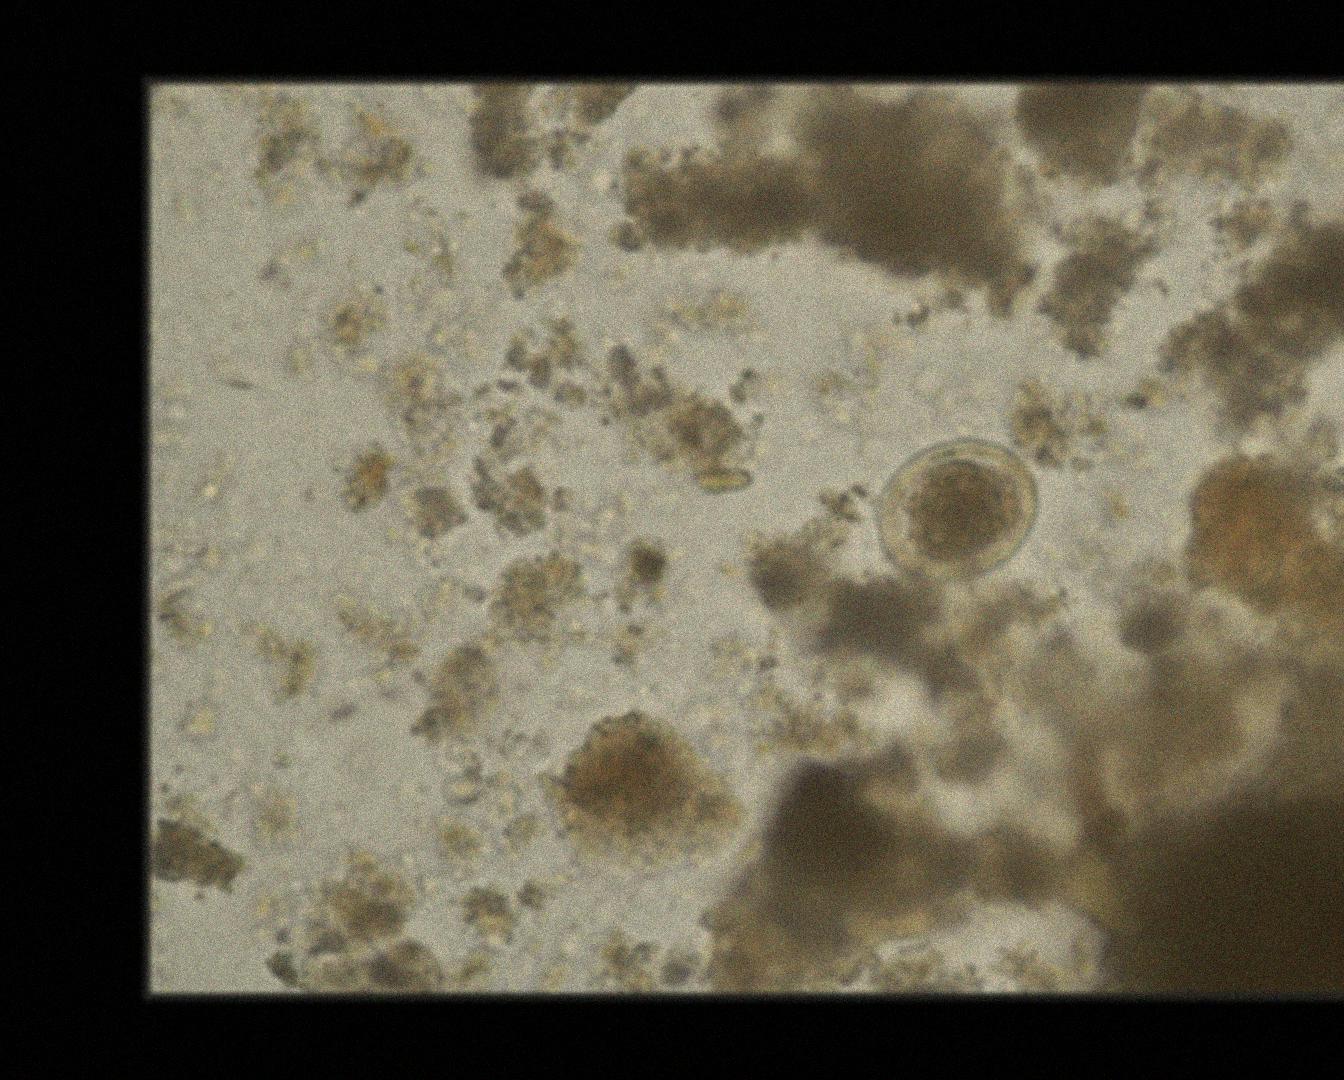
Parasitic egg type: Ascaris lumbricoides